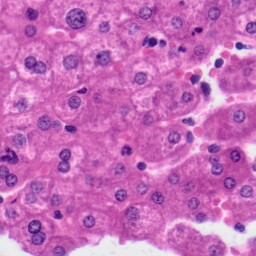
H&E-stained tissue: Liver